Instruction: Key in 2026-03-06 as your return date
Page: home
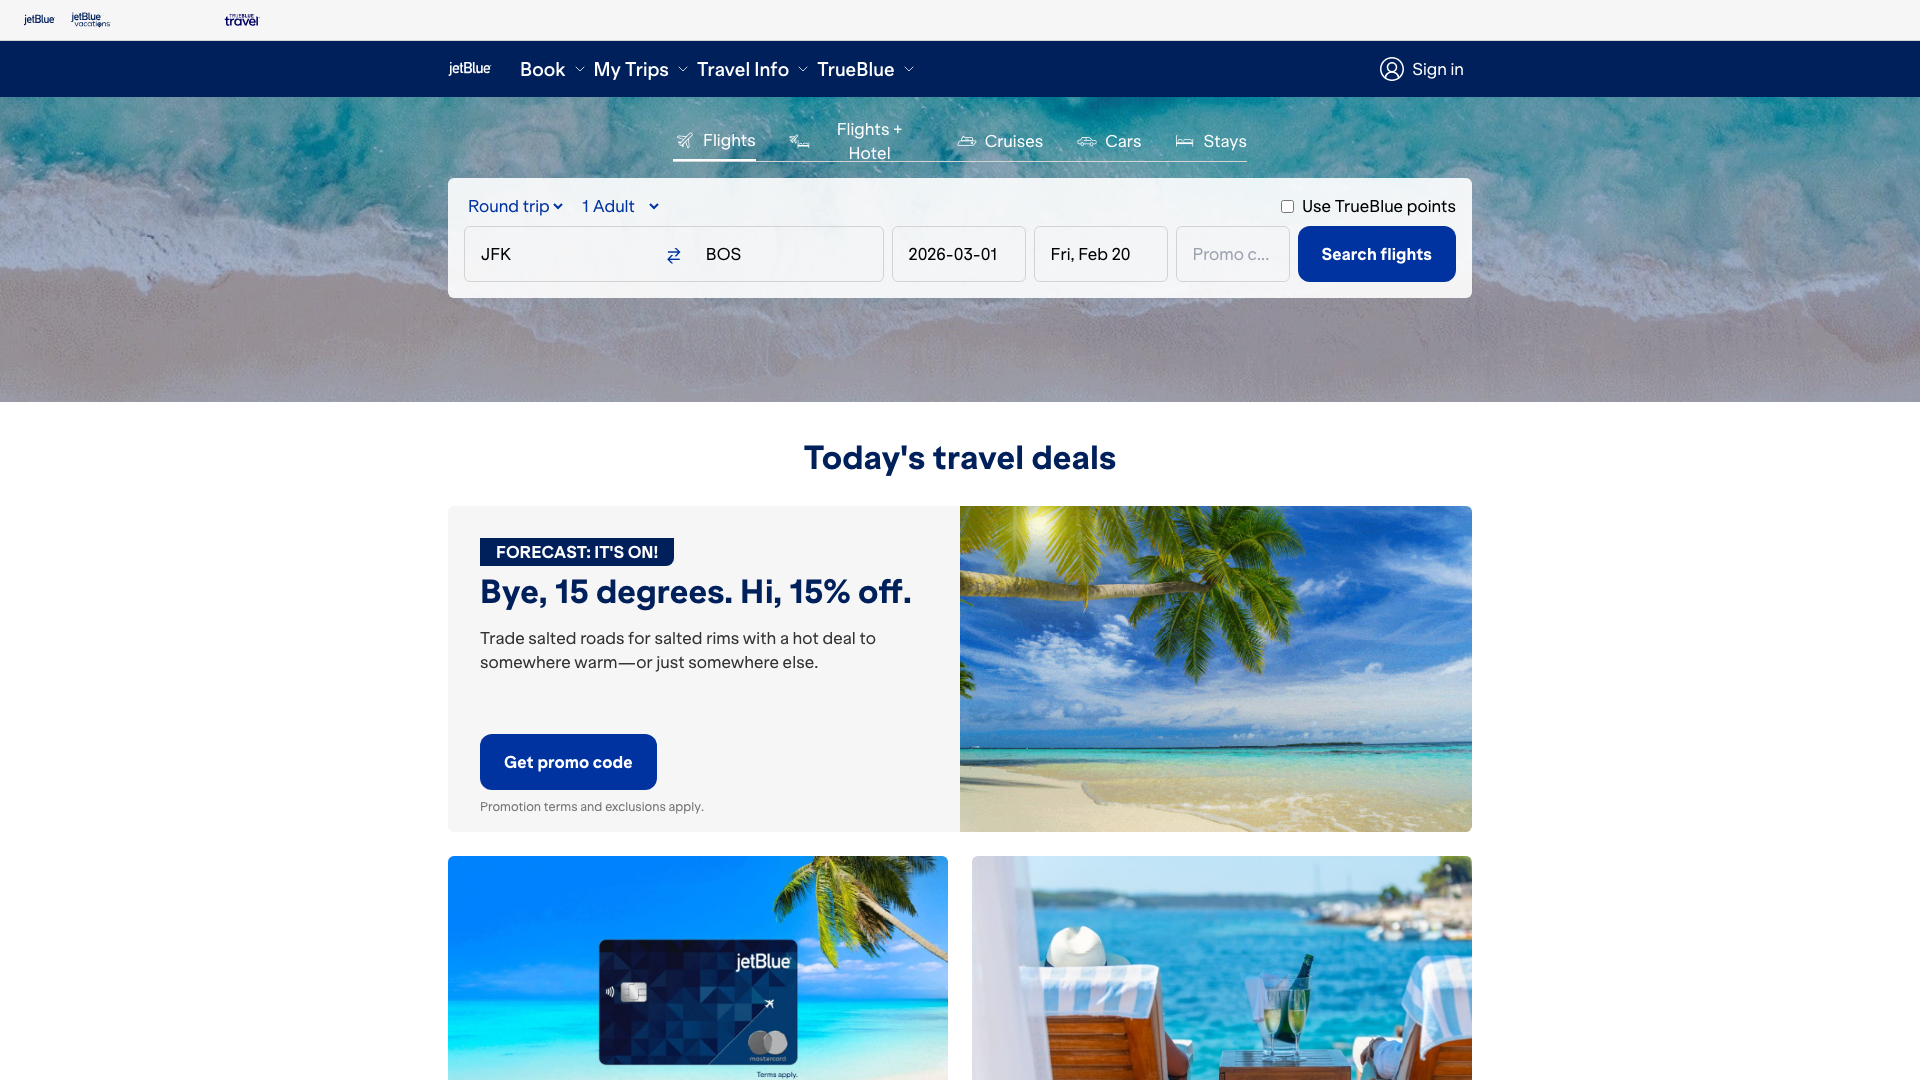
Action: type